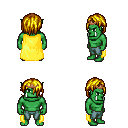
a pixel art fantasy rpg character, male body template, orc, green skin, yellow cape, teal pants, blonde bangs hairstyle, bronze tiara, four views (front, back, left, right), 2x2 character sprite sheet, small pixel art, hard edges, no anti-aliasing